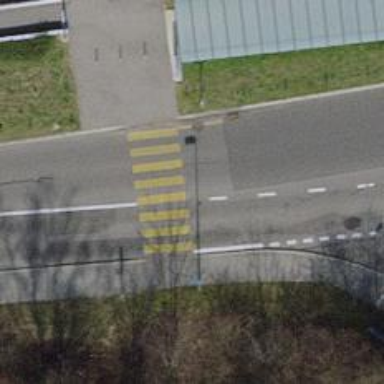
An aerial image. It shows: Asphalt footway with marked zebra crossing.